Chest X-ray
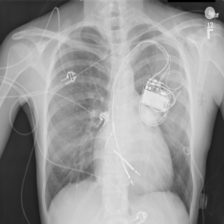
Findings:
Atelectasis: negative
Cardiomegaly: negative
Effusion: negative
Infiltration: negative
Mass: negative
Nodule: negative
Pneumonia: negative
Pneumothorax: positive
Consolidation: negative
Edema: negative
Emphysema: negative
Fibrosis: negative
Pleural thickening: negative
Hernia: negative